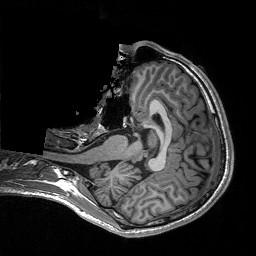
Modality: T1w
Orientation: axial
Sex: male
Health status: healthy
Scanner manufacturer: siemens
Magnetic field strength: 3 T
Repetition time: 3.2 s